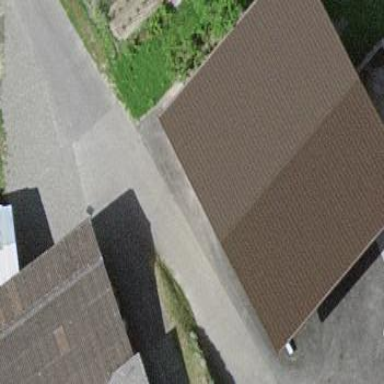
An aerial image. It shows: Sty building.